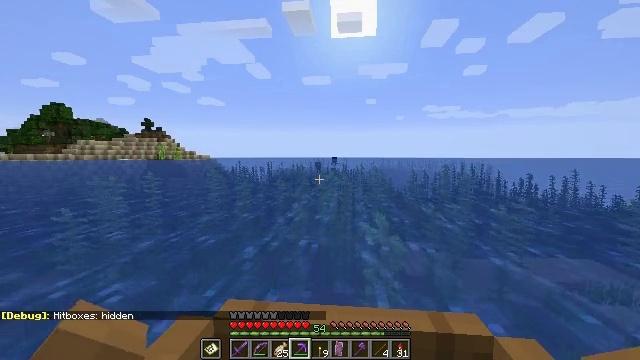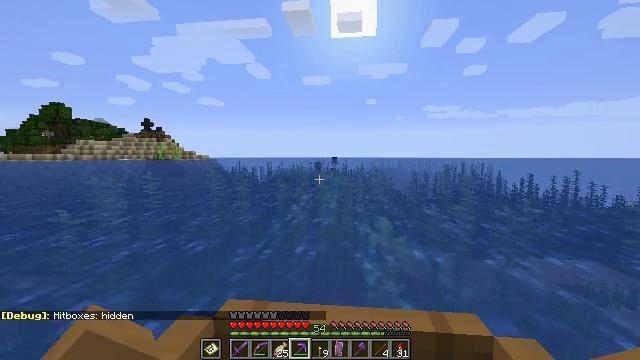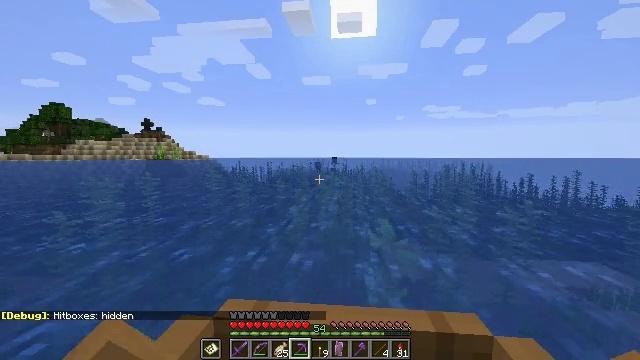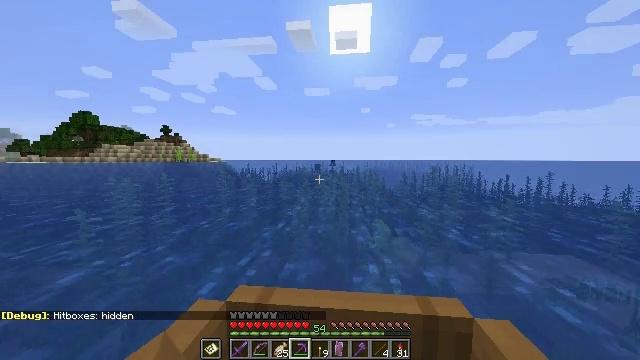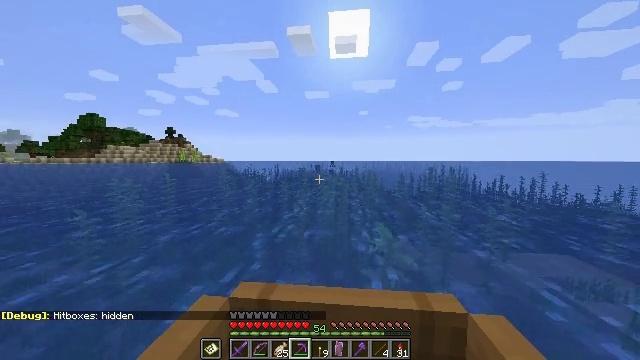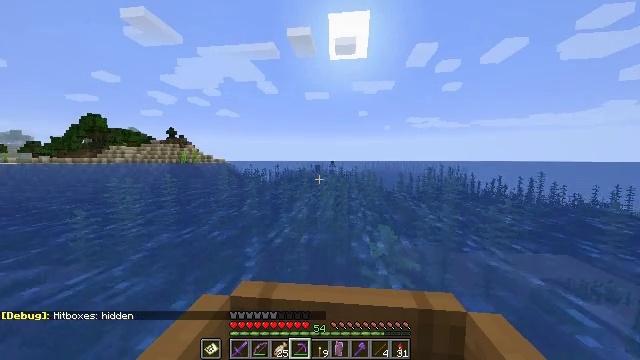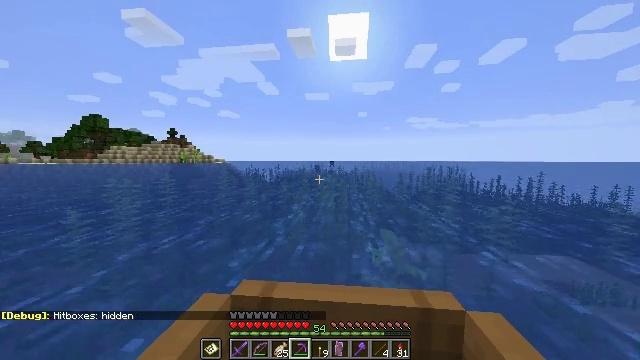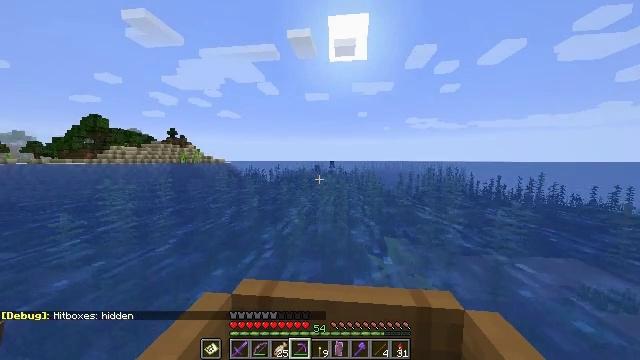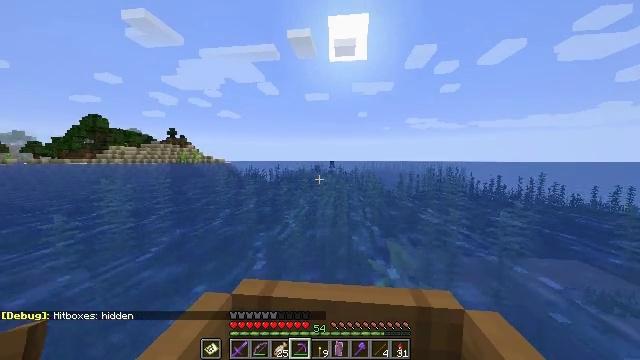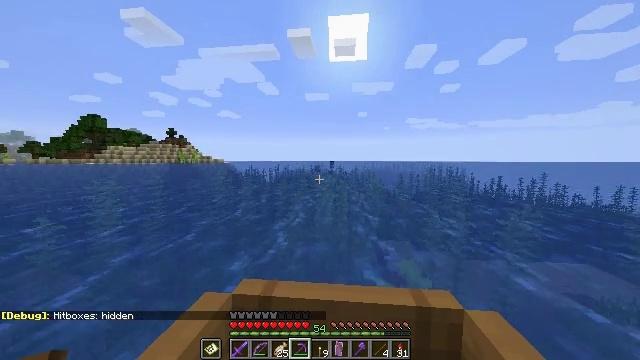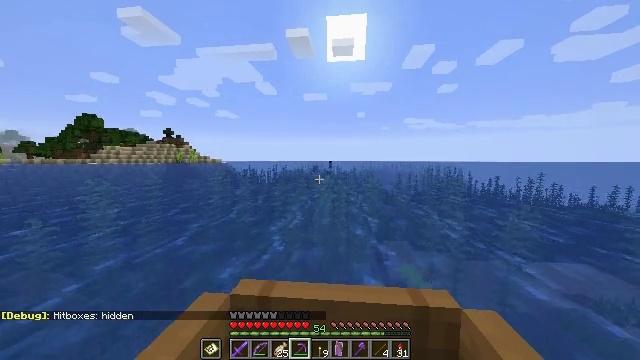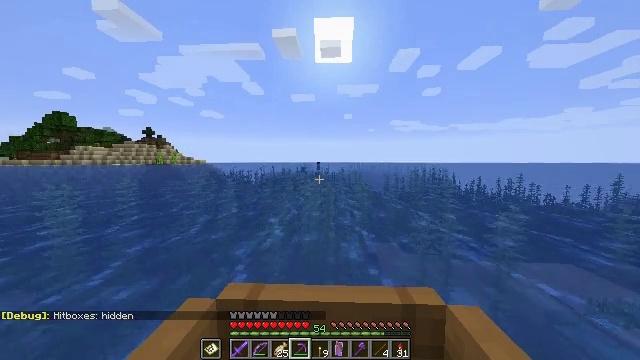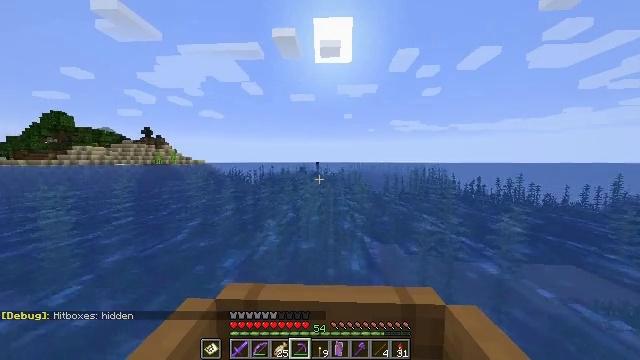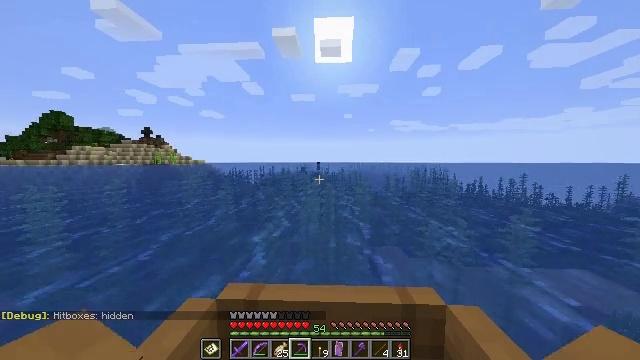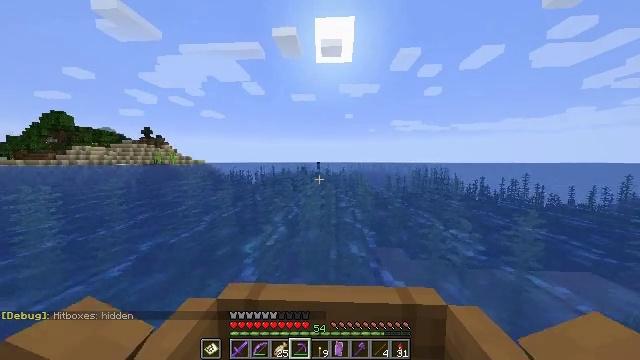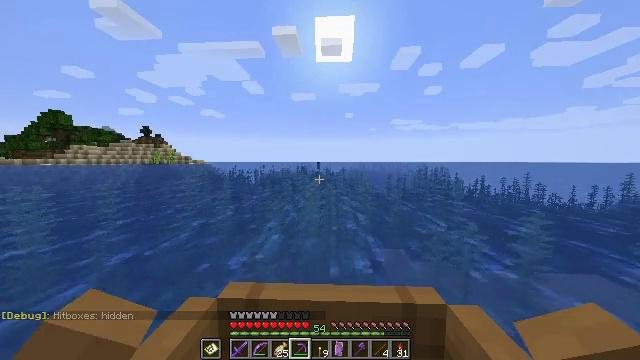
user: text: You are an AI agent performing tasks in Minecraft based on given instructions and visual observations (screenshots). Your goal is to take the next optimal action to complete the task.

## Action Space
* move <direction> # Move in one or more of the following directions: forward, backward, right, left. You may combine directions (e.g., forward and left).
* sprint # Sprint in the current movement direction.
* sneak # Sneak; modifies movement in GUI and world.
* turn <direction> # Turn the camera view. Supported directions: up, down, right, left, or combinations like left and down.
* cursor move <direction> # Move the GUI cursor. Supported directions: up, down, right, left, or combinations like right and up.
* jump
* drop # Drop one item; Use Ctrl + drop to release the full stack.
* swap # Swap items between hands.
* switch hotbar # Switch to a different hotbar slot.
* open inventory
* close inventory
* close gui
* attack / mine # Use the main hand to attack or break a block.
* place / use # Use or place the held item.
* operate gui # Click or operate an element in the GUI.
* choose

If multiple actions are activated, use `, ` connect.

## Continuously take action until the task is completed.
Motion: motion action
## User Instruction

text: Mine sand by the water.
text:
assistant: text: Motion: move forward, sprint
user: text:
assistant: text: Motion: move forward, sprint
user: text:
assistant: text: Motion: move forward, sprint
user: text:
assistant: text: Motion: move forward, sprint
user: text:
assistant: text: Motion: move forward, sprint
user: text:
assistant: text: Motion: move forward, sprint
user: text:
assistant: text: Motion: move forward, sprint
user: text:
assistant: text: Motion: move forward, sprint
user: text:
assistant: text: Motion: move forward, sprint
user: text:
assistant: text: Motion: move forward, sprint
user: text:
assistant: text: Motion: move forward, sprint, turn right
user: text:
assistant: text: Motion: move forward, sprint
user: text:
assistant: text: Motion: move forward, sprint
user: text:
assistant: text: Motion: move forward, sprint
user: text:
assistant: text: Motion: move forward, sprint
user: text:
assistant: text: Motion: move forward, sprint
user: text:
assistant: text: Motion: move forward, sprint
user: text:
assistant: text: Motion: move forward, sprint
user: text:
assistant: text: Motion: move forward, sprint
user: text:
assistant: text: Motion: move forward, sprint
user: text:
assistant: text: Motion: move forward, sprint
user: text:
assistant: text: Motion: move forward, sprint
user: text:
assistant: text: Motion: move forward, sprint
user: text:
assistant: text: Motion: move forward, sprint
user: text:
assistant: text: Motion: move forward, sprint
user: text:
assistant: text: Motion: move forward, sprint
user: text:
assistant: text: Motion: move forward, sprint
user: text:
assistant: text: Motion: move forward, sprint
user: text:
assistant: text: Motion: move forward, sprint
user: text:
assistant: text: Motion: move forward, sprint